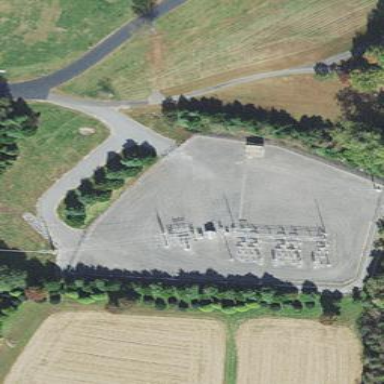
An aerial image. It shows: Minor distribution substation with chain link fence surrounding it.